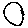
Label: circle